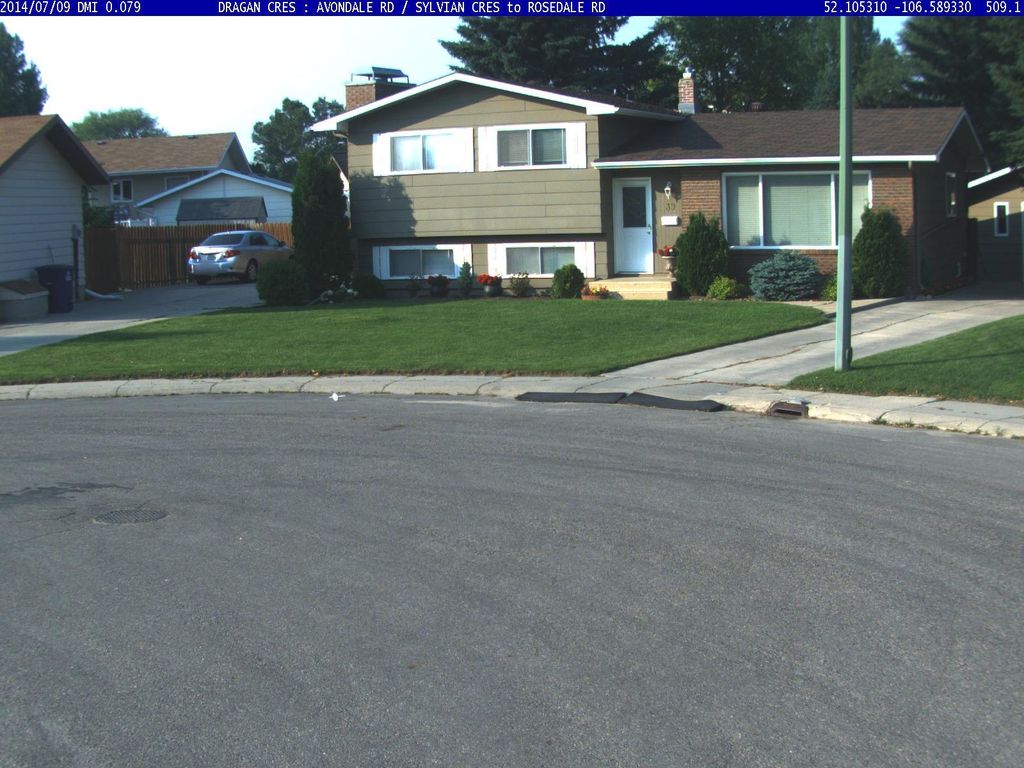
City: saskatoon